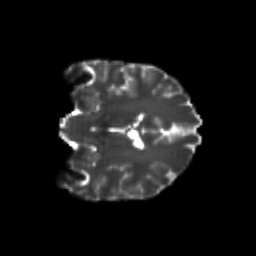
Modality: T2w
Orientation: coronal
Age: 22
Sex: male
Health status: healthy
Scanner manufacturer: philips
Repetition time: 7.393 s
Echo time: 0.08599 s